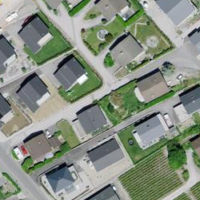
EUNIS habitat code: 55
Species observed at this site:
Lamium purpureum
Veronica persica
Prunus avium